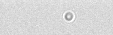
Label: camera_spot